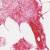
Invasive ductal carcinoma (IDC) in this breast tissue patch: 0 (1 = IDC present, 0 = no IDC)